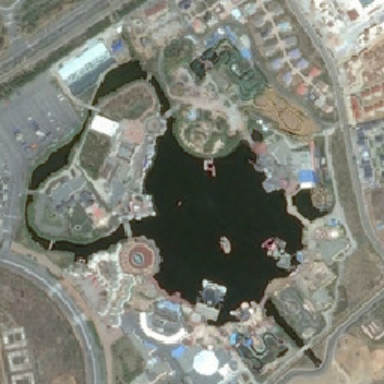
Some buildings are near the park where there is a pond .